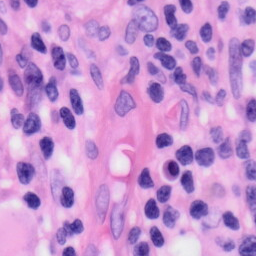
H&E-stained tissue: Skin